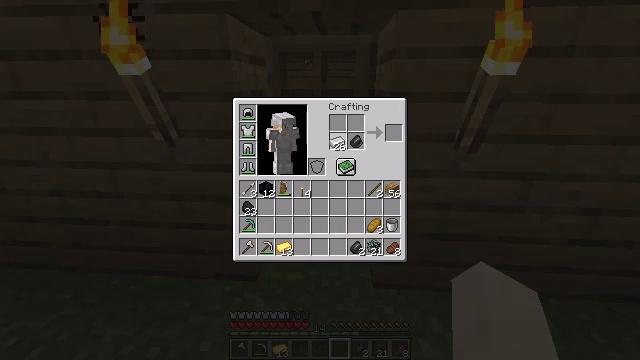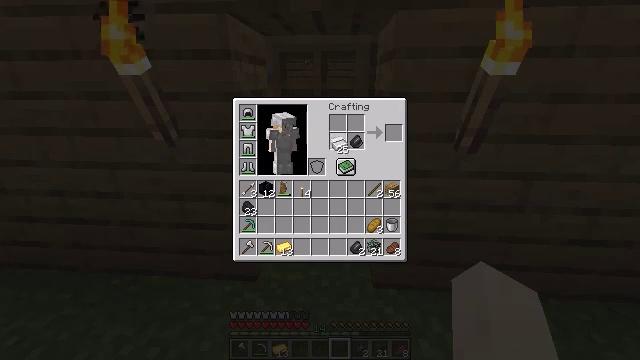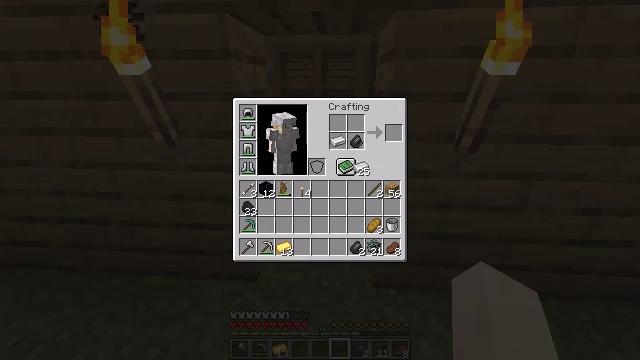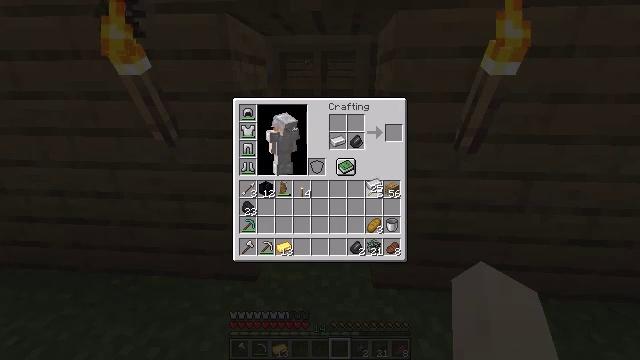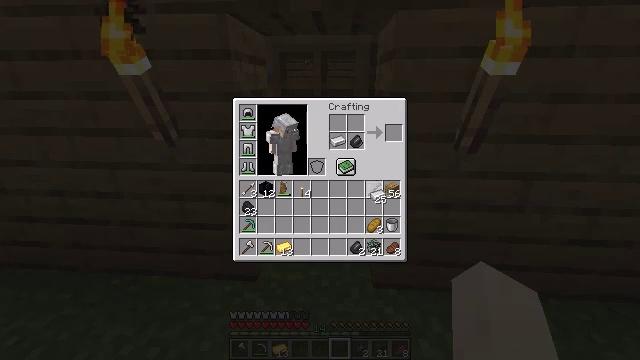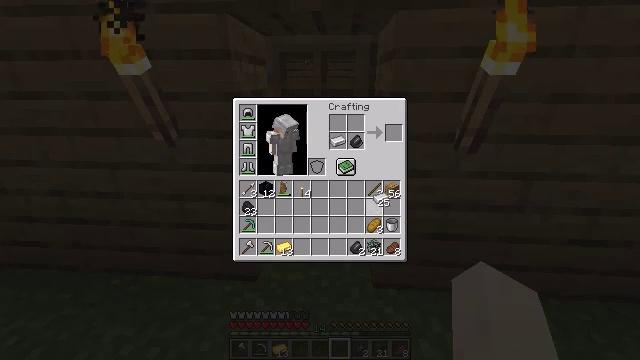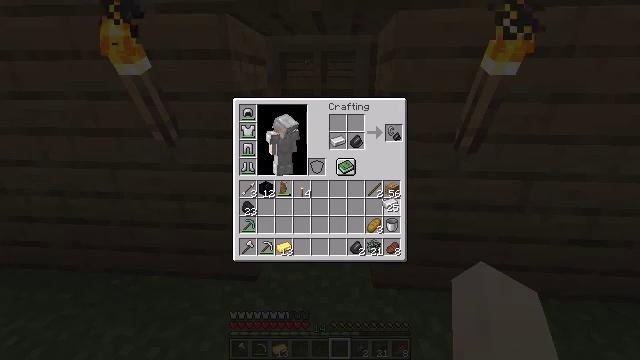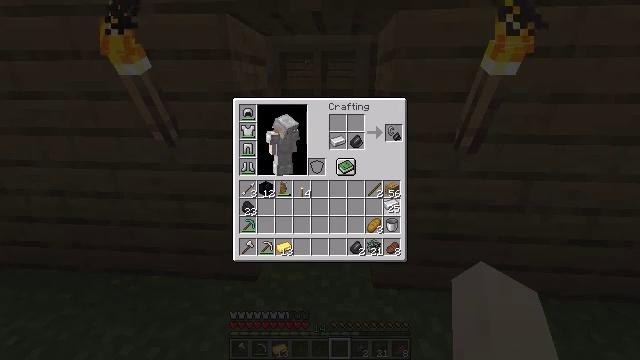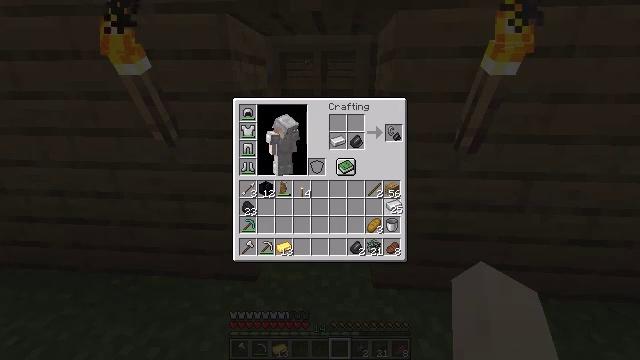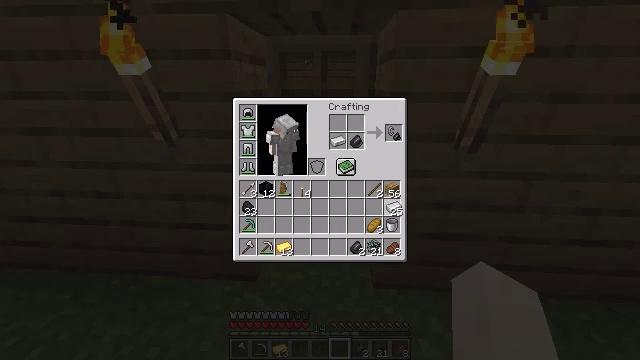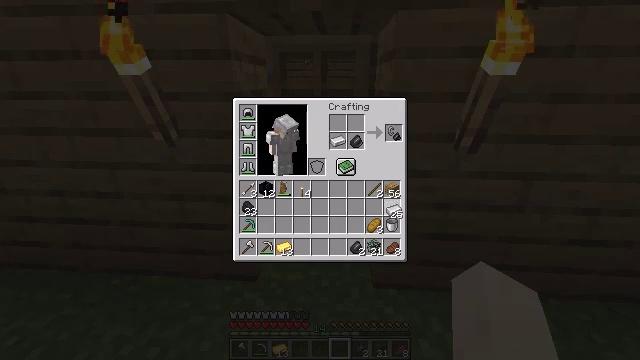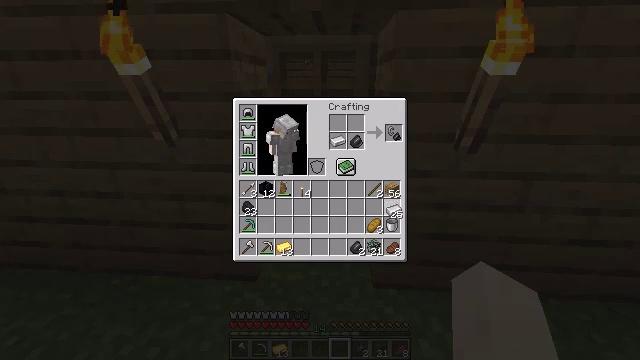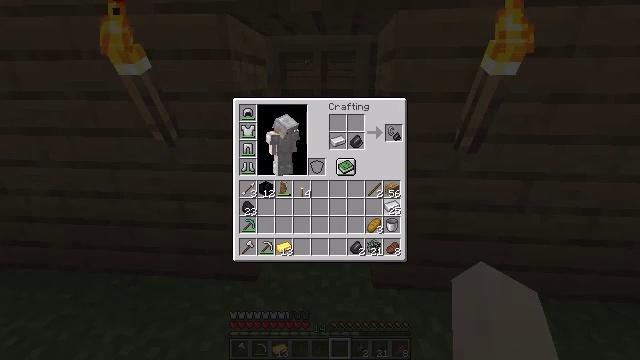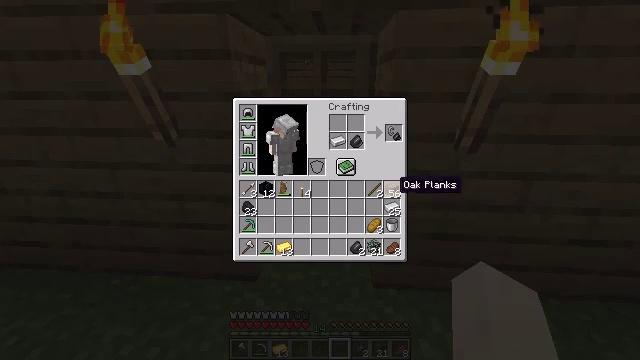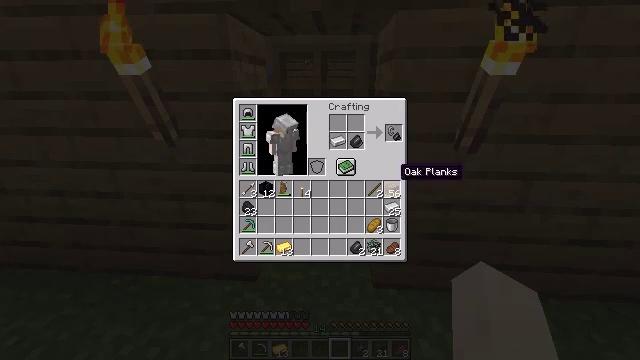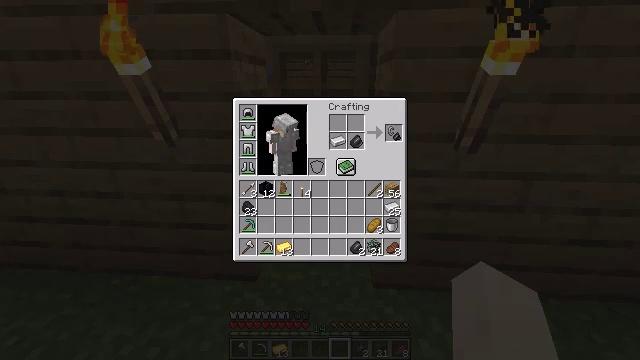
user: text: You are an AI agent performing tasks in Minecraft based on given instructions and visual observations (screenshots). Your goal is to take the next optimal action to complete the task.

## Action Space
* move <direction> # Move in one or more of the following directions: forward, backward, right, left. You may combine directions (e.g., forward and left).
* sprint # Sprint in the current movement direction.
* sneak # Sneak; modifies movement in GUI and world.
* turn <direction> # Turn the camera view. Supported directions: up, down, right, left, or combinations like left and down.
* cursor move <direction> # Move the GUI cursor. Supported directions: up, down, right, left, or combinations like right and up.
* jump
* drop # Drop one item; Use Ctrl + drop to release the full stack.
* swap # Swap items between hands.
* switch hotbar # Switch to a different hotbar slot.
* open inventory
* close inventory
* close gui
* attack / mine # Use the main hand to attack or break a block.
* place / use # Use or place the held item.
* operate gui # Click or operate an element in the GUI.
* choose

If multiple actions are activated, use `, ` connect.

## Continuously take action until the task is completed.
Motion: motion action
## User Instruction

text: Combine flint and an iron ingot to craft flint and steel.
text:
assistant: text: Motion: no_op
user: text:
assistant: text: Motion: cursor move right and down
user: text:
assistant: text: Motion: cursor move right and down
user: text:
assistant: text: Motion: cursor move down
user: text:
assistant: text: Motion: no_op
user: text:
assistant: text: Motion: cursor move right
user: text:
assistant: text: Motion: no_op
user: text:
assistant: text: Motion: no_op
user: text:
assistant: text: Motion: no_op
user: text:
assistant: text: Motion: operate gui
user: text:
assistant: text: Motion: operate gui
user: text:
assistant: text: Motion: operate gui
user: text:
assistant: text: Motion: cursor move up
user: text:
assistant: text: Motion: cursor move up
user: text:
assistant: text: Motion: cursor move up
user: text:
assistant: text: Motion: cursor move up
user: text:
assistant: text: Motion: sneak
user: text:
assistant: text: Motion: sneak
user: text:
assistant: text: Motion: sneak
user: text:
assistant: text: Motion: sneak
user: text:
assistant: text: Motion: sneak, operate gui
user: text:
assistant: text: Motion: sneak, operate gui
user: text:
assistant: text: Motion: sneak, operate gui
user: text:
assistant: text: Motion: sneak
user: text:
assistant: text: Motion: sneak
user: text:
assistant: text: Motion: sneak